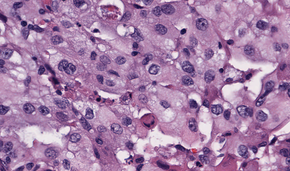
Tumor epithelial tissue: yes
Tumor-associated stroma tissue: no
Normal tissue: no